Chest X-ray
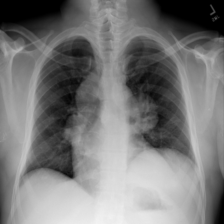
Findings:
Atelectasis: positive
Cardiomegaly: negative
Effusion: negative
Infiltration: negative
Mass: negative
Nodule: negative
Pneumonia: negative
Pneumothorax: negative
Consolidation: negative
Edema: negative
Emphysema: negative
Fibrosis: negative
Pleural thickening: negative
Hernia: negative